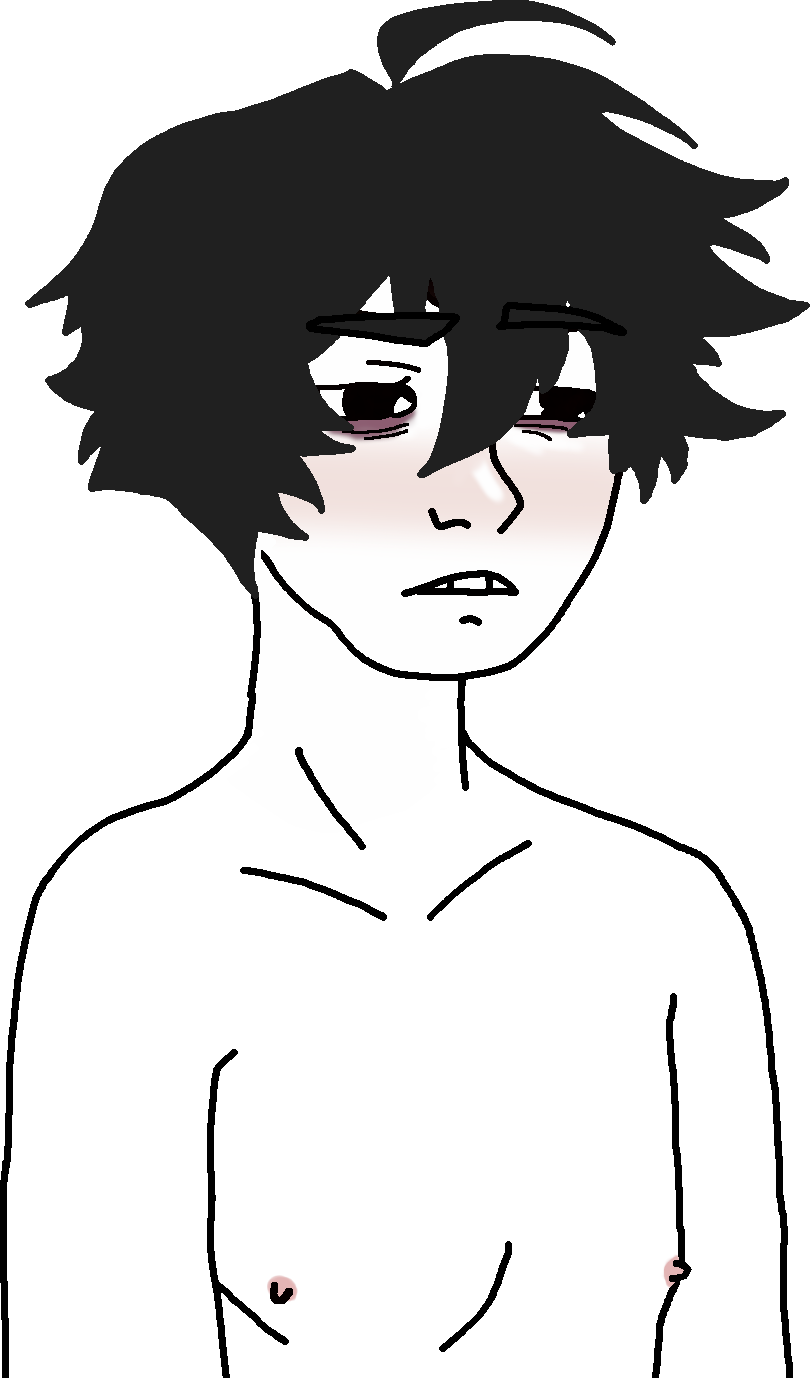
Label: 5_Twinkjak